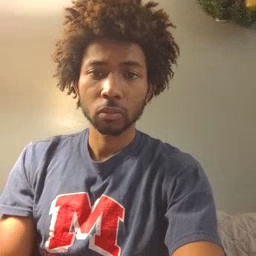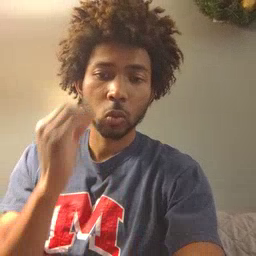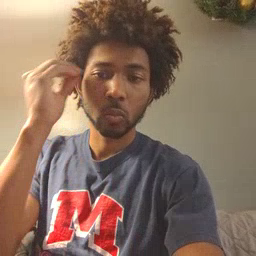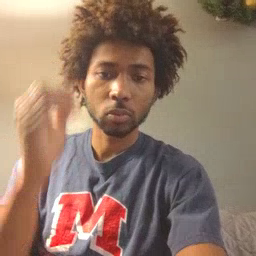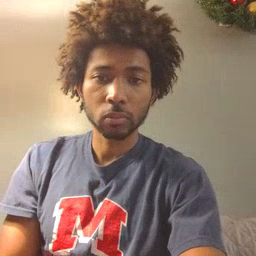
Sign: home